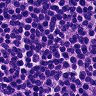
Metastatic tissue present: no